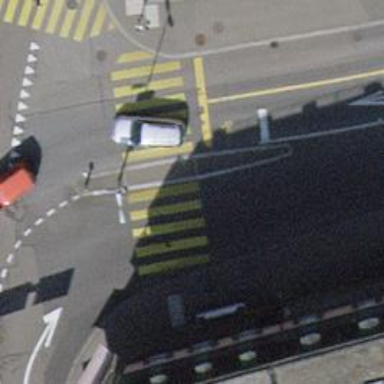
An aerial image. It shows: Road crossing with traffic signals and central island.